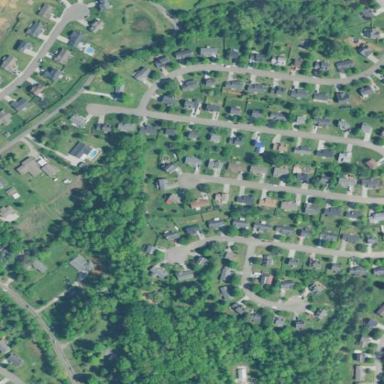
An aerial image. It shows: Residential area composed of single-family homes.